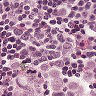
Metastatic tissue present: yes